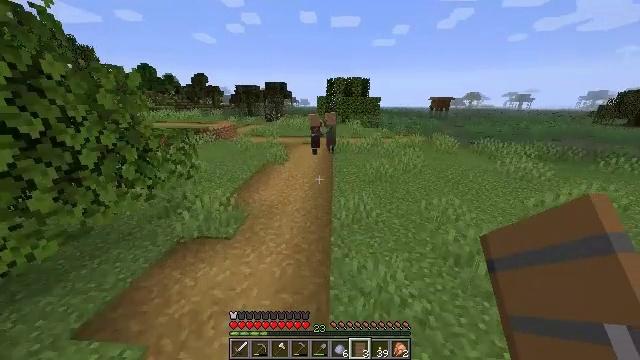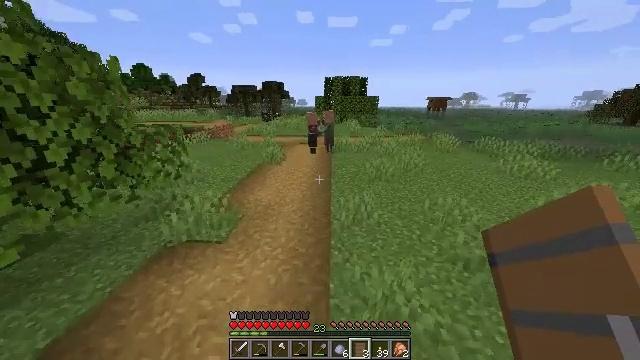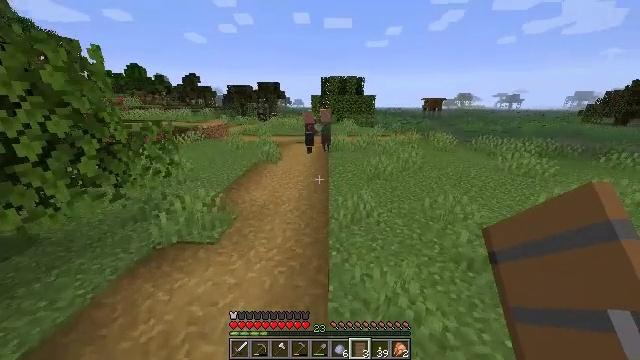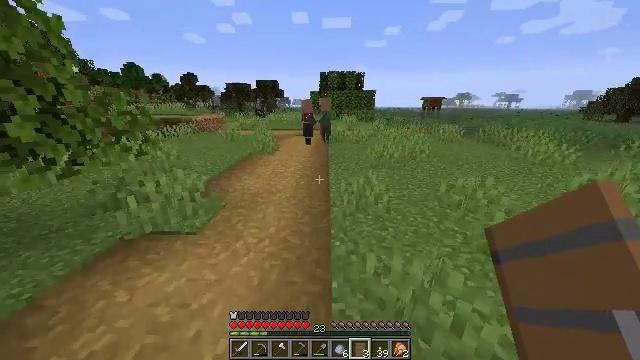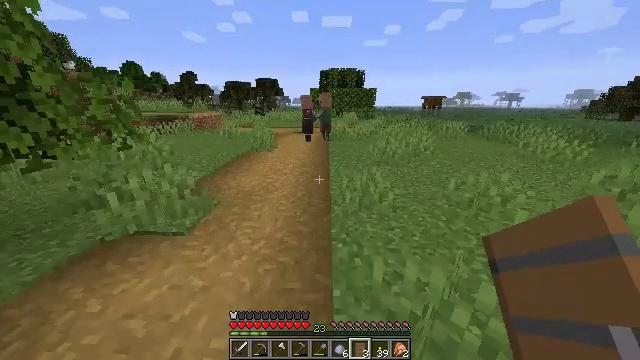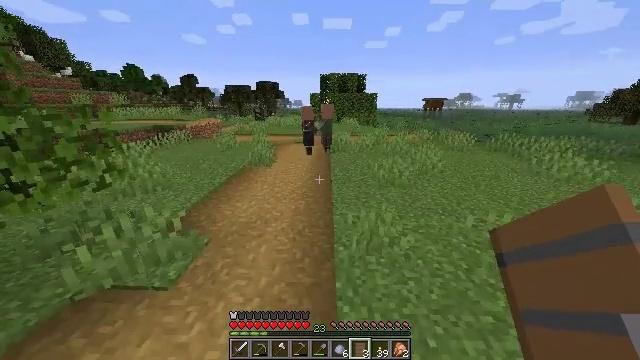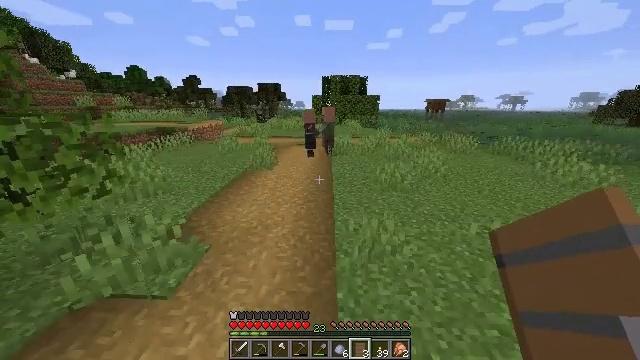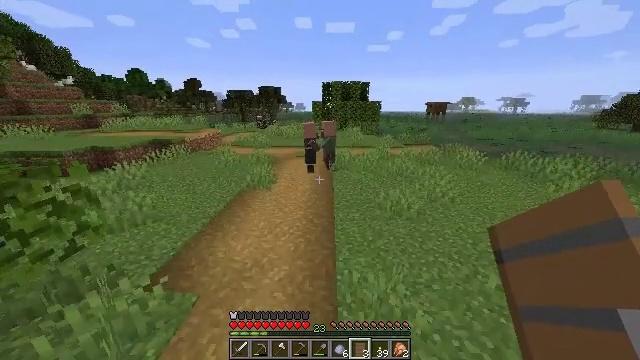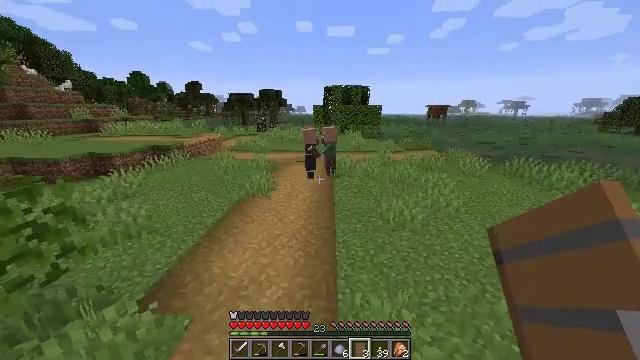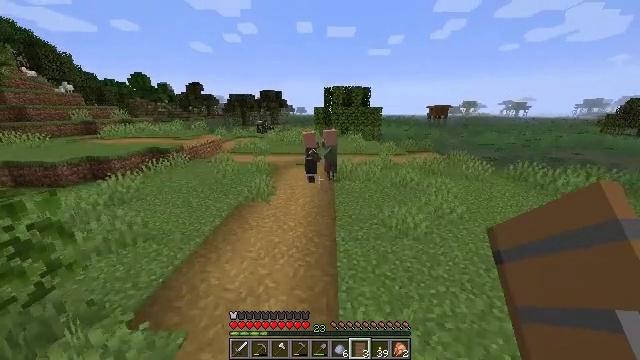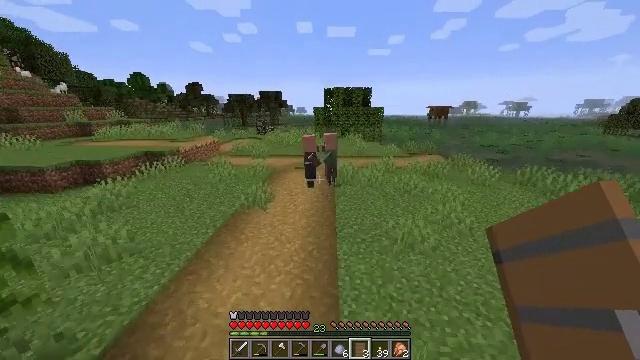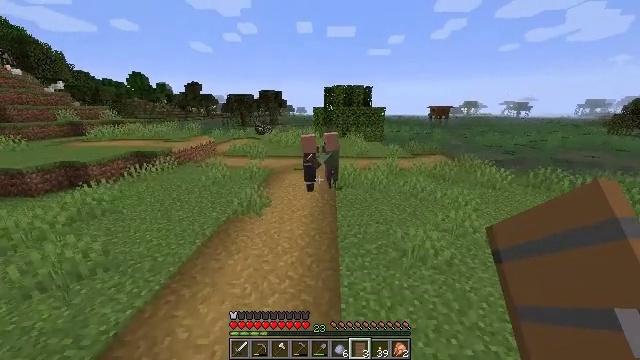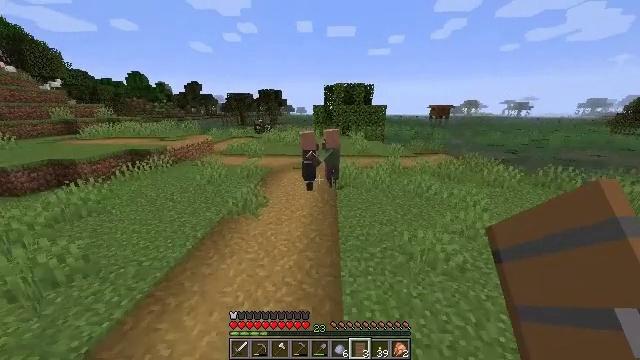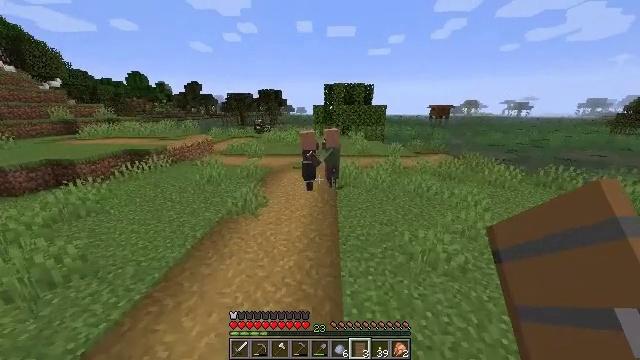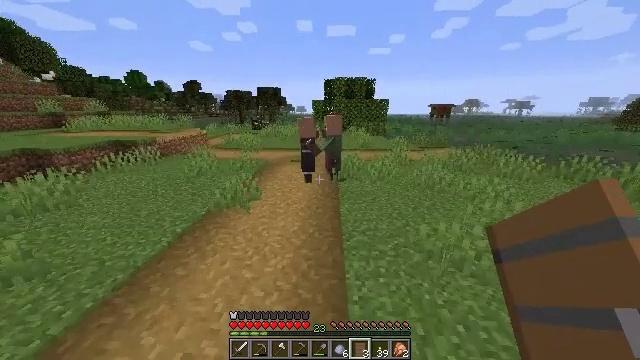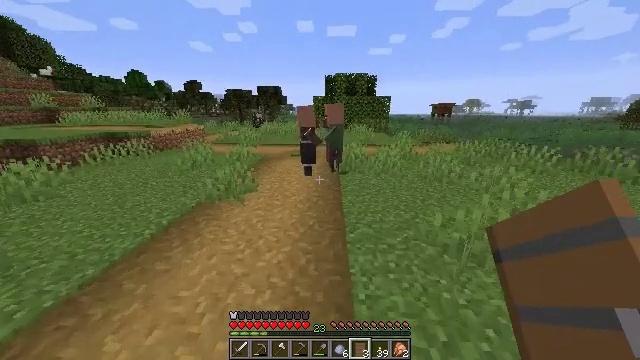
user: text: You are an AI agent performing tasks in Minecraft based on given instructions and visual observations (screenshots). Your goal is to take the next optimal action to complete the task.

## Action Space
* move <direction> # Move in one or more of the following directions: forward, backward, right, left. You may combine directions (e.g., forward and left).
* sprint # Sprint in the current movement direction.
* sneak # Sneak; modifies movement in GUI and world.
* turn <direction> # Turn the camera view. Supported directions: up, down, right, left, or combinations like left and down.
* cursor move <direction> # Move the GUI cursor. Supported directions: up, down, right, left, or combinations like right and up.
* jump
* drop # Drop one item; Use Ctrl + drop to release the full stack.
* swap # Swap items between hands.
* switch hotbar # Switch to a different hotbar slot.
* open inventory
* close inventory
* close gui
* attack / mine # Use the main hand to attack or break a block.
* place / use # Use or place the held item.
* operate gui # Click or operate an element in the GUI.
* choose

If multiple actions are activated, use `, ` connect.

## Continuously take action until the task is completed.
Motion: motion action
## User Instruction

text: Attack the brewing stand to gather it.
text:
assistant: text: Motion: move forward, sprint
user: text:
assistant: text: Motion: move forward, sprint
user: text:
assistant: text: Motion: move forward, sprint, jump
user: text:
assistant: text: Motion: move forward, sprint, jump
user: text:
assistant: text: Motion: move forward, sprint, jump
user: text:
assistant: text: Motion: move forward, sprint, jump
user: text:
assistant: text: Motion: move forward, sprint, jump
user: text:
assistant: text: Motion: move forward, sprint, jump
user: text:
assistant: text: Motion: move forward, sprint, jump
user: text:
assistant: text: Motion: move forward, sprint, jump
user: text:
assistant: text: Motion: move forward, sprint, jump
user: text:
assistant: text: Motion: move forward, sprint, jump
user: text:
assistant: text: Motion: move forward, sprint
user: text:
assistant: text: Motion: move forward, sprint
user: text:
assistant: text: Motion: move forward, sprint
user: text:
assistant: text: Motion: move forward, sprint
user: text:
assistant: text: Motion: move forward, sprint
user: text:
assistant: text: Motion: move forward
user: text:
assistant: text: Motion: move forward
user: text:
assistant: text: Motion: move forward
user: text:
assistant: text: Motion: move forward
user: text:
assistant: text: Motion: move forward
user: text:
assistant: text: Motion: move forward
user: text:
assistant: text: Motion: move forward, turn left and up
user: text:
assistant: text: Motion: move forward, turn left and up
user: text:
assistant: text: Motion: move forward
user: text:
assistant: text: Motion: move forward
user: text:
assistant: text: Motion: move forward
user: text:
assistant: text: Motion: move forward
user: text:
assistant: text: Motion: use / place